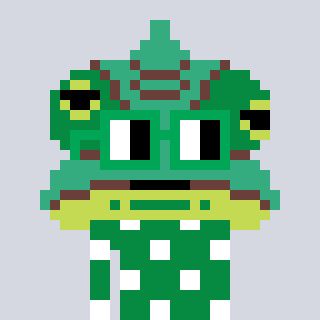
a pixel art character with square green glasses, a chameleon-shaped head and a green-colored body on a cool background